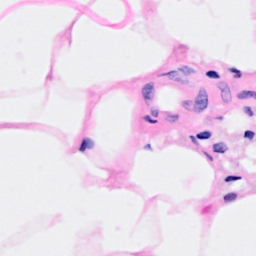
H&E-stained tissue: Breast